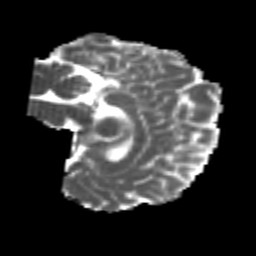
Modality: MD
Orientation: sagittal
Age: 20
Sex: female
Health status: healthy
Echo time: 0.074 s